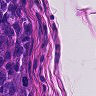
Metastatic tissue present: yes